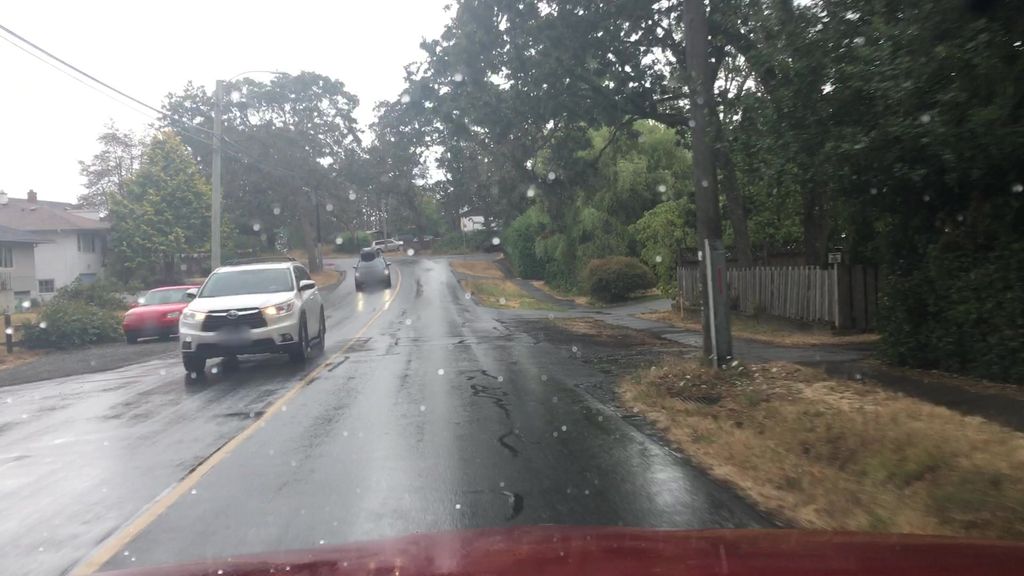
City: victoria